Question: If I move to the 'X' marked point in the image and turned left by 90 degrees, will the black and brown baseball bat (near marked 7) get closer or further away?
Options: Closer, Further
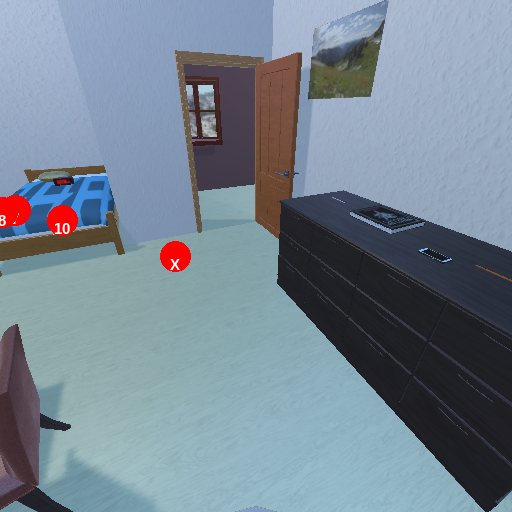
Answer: Closer